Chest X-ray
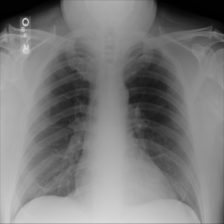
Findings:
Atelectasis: negative
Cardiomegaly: negative
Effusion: negative
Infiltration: negative
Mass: negative
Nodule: negative
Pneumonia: negative
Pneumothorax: negative
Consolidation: negative
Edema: negative
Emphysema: negative
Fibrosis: negative
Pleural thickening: negative
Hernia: negative